Question: I am currently generating clustermaps in seaborn and labeling the row colors as below.
'''
matrix = pd.DataFrame(np.random.random_integers(0,1, size=(50,4)))
labels = np.random.random_integers(0,5, size=50)
lut = dict(zip(set(labels), sns.hls_palette(len(set(labels)), l=0.5, s=0.8)))
row_colors = pd.DataFrame(labels)[0].map(lut)
g=sns.clustermap(matrix, col_cluster=False, linewidths=0.1, cmap='coolwarm', row_colors=row_colors)
plt.show()
'''
I have a second annotation column similar to the labels data I would also like to add to the plot. The seaborn API doesn't support adding a second 'row_colors' column, which is fine, but I am struggling in finding a workaround using matplotlib to add this annotation column to the clustering.
If I cannot use seaborn to do this and have to generate all of this manually using matplotlib that would be fine, I just can't figure that out either.
Thanks for your help!

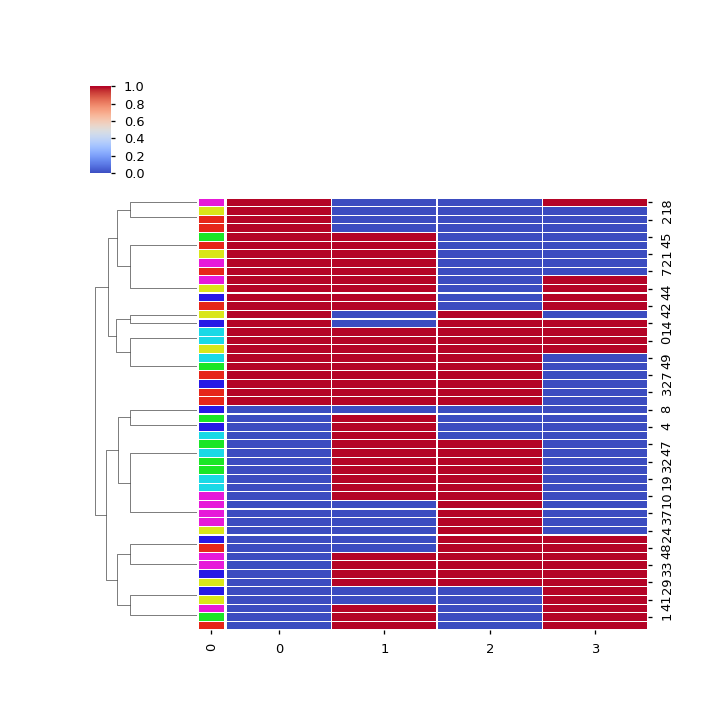
Answer: The solution is below. The seaborn API does actually allow this to be done.
'''
matrix = pd.DataFrame(np.random.random_integers(0,1, size=(50,4)))
labels = np.random.random_integers(0,5, size=50)
lut = dict(zip(set(labels), sns.hls_palette(len(set(labels)), l=0.5, s=0.8)))
row_colors = pd.DataFrame(labels)[0].map(lut)
#Create additional row_colors here
labels2 = np.random.random_integers(0,1, size=50)
lut2 = dict(zip(set(labels2), sns.hls_palette(len(set(labels2)), l=0.5, s=0.8)))
row_colors2 = pd.DataFrame(labels2)[0].map(lut2)
g=sns.clustermap(matrix, col_cluster=False, linewidths=0.1, cmap='coolwarm', row_colors=[row_colors, row_colors2])
plt.show()
'''
This produces a Clustermap with two additional columns: